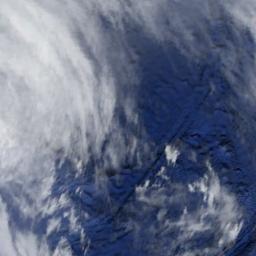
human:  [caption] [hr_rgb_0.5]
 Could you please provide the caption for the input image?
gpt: The stratus clouds and cumulus clouds are located above the surface of the sea .

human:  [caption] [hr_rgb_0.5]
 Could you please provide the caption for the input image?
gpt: White clouds on blue sea .

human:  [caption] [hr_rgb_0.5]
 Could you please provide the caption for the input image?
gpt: The white cloud is above blue sea .

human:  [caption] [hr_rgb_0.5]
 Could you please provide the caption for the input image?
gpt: There were thick clouds in the air, And we could barely see anything on the ground .

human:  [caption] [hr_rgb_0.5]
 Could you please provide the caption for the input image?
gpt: There are spiral clouds over a blue sea .